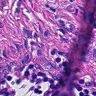
Metastatic tissue present: yes